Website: walmart
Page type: customer-info-address
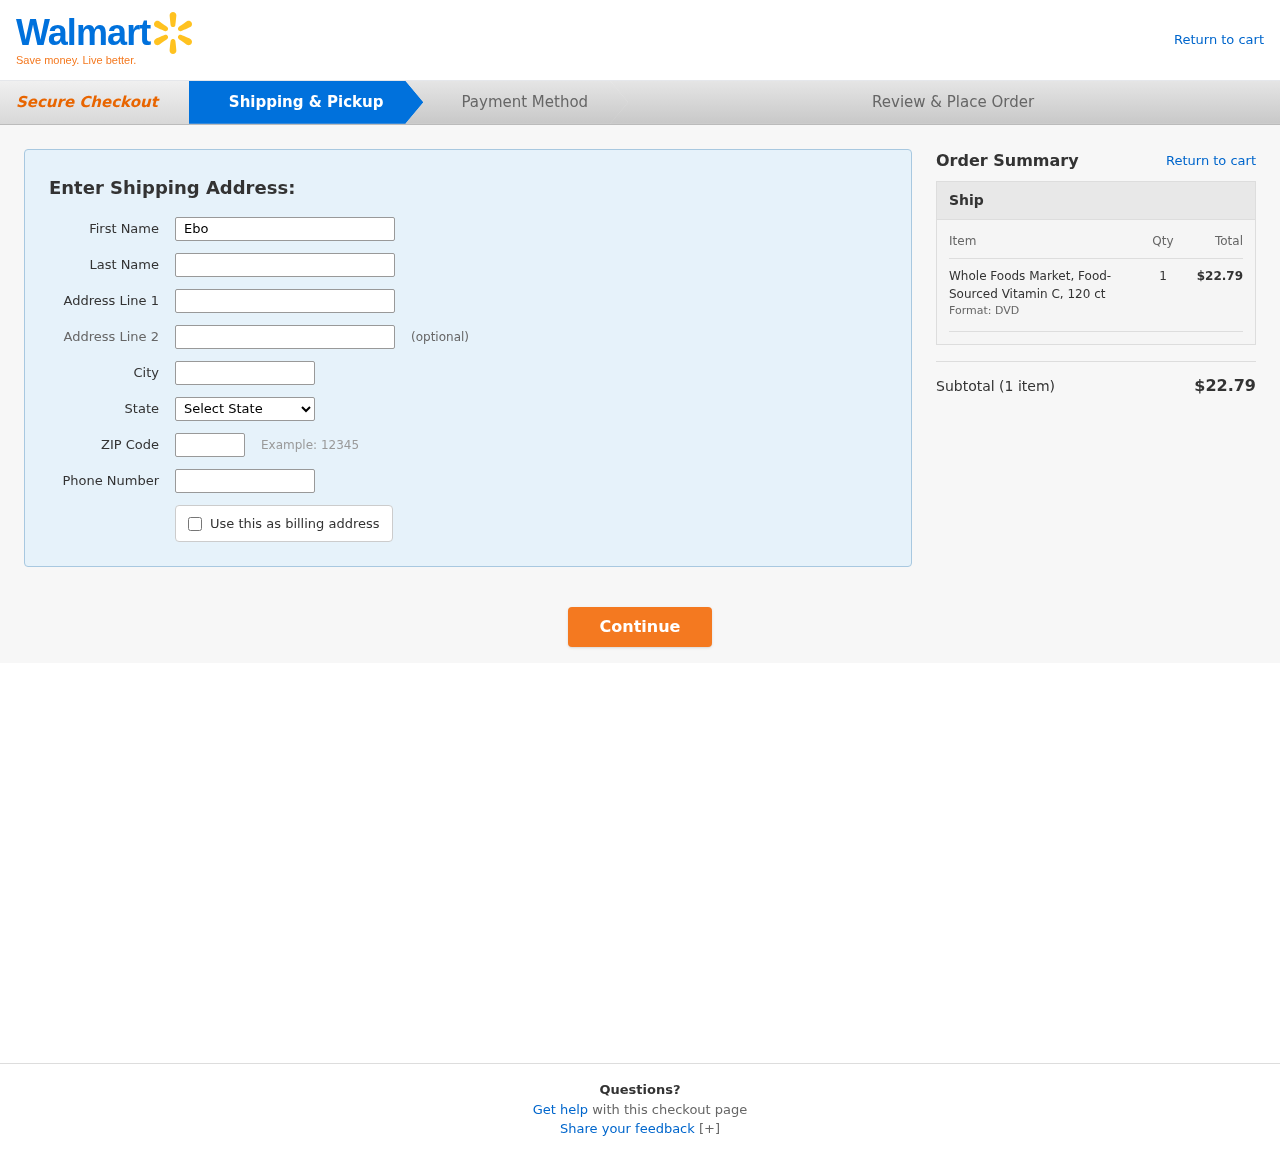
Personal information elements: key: PII_CITY
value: Port Kimberly
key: PII_FIRSTNAME
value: Ebony
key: PII_LASTNAME
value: Cox
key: PII_PHONE
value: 9126132954
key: PII_POSTCODE
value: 98487
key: PII_STATE
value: South Carolina
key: PII_STREET
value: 383 Stewart Trail
Product elements: key: PRODUCT1_NAME
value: Whole Foods Market, Food-Sourced Vitamin C, 120 ct
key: PRODUCT1_QUANTITY
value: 1
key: PRODUCT1_LINE_TOTAL
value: $22.79
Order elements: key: ORDER_NUM_ITEMS
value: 1
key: ORDER_SUBTOTAL
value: $22.79